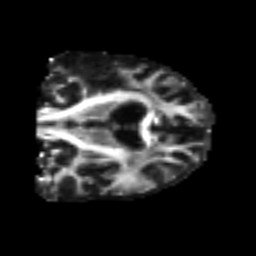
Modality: FA
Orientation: coronal
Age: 71
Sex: male
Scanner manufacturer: siemens
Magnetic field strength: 3 T
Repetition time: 4.987 s
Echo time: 0.0792 s